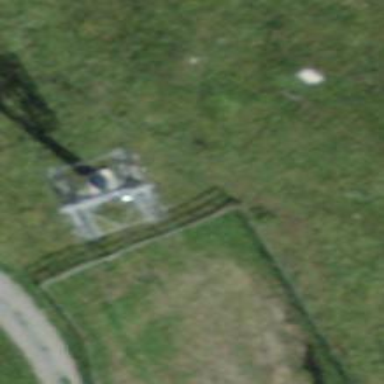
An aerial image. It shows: Pylon used for aerialway.